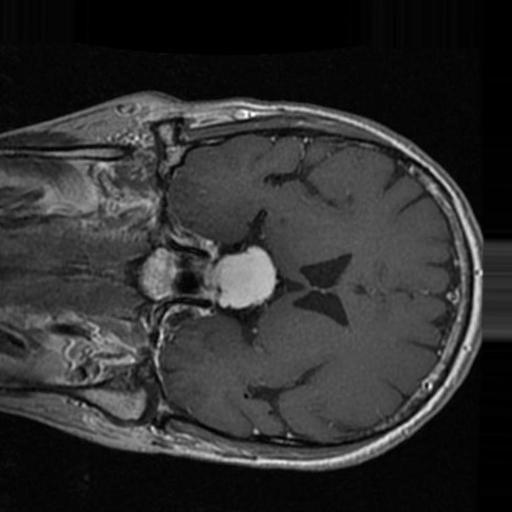
Label: brain_menin